Interaction volume radius: 10 \u00c5
Interaction volume height: 15 \u00c5
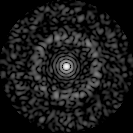
Disorder parameter: 0.8452